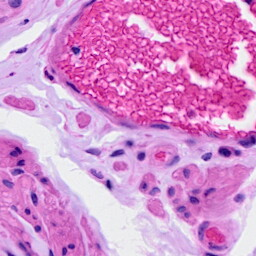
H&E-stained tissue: Ovarian